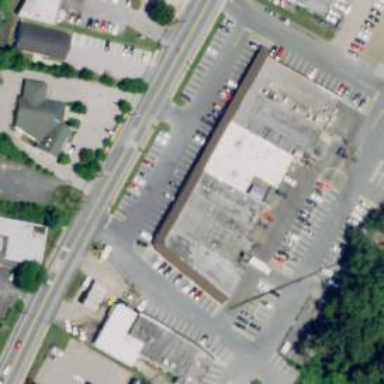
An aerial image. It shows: Post office.